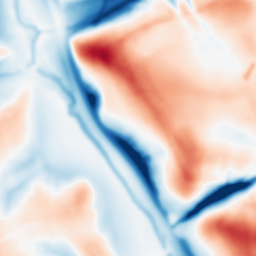
Category: multiscale
Decomposition family: dog
Decomposition parameters: sigma_low: 2
sigma_high: 20
Upsampling method: bicubic
Upsampling parameters: scale: 4
Upsampling scale: 4